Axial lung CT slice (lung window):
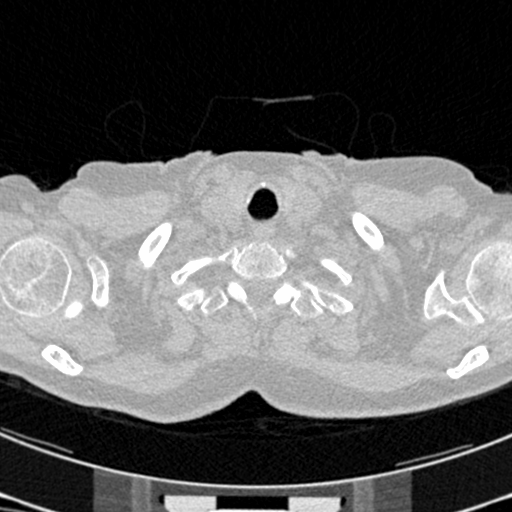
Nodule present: no